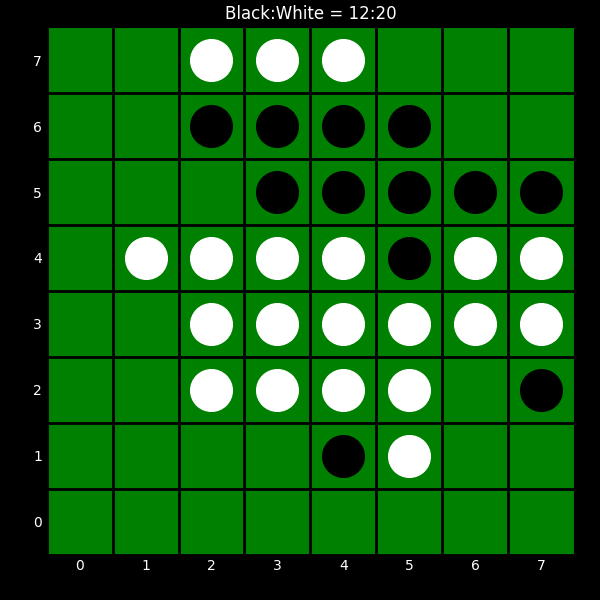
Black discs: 12
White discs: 20